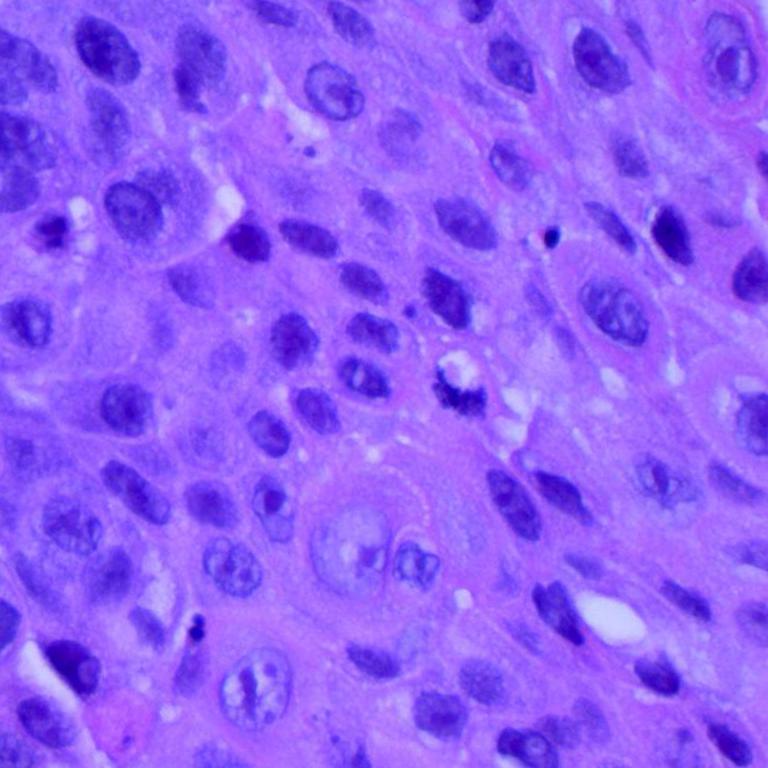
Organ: lung
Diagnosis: squamous carcinomas